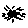
Label: sun